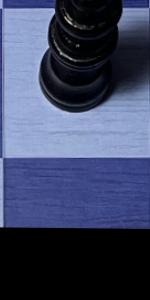
Label: Empty